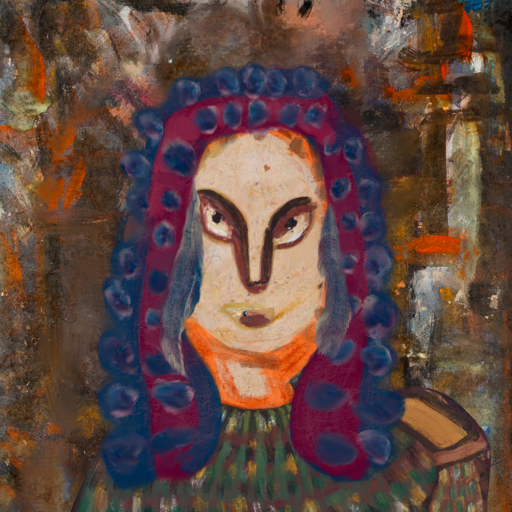
Background: GypsyQueen, Head And Neck Front: Rupkatha, Face Front: After_Raid, Bust: After_Raid, Hair Front: Hill_Girl, Head Accessory: Blank, Second Necklace: Blank, Necklace: Blank, Baby: Blank